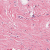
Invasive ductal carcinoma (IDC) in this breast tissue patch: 0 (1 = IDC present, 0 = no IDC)